Field crop: maize
Growth stage: 1
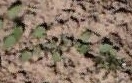
Species: convolvulus